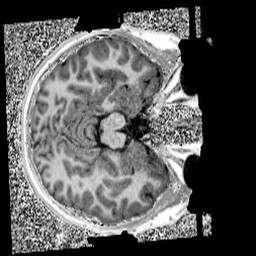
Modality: UNIT1
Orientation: axial
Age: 13
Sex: female
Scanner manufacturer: siemens
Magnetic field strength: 3 T
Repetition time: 4 s
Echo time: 0.00299 s